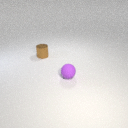
small purple rubber sphere to the right of small brown metal cylinder